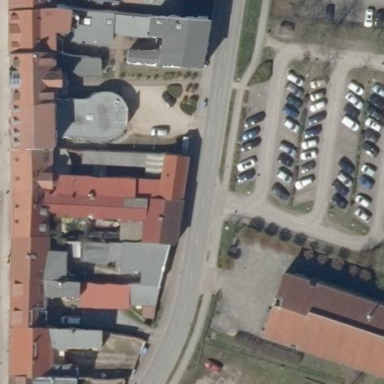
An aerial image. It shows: Parking area with surface.